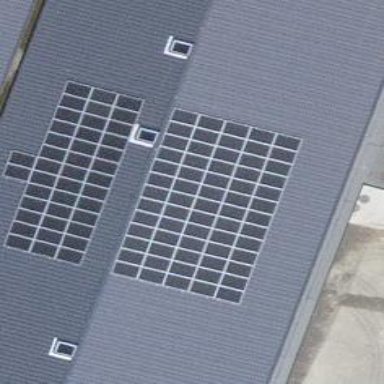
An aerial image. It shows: Solar power generator with photovoltaic panels.